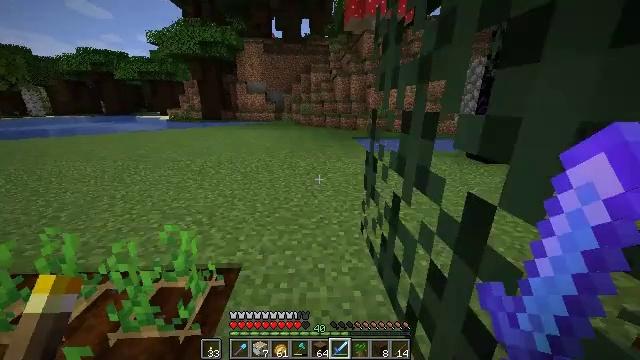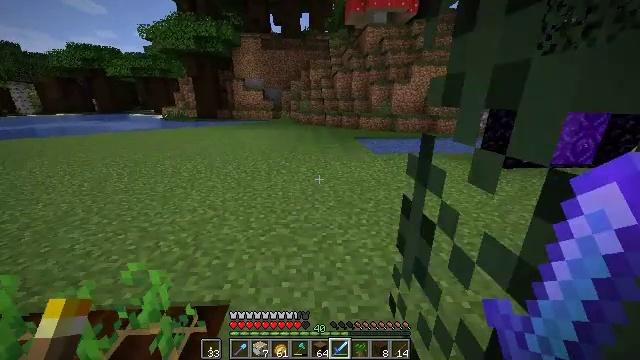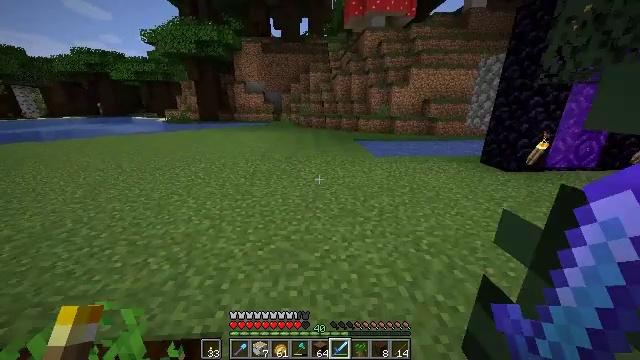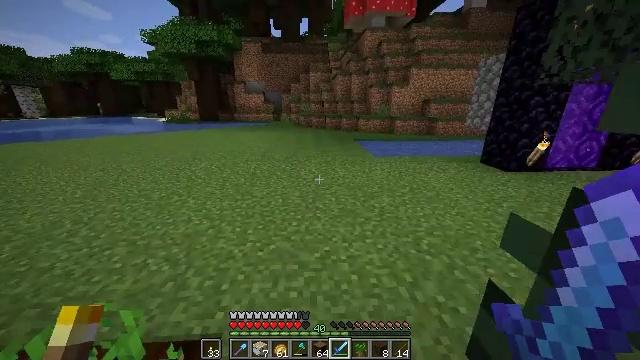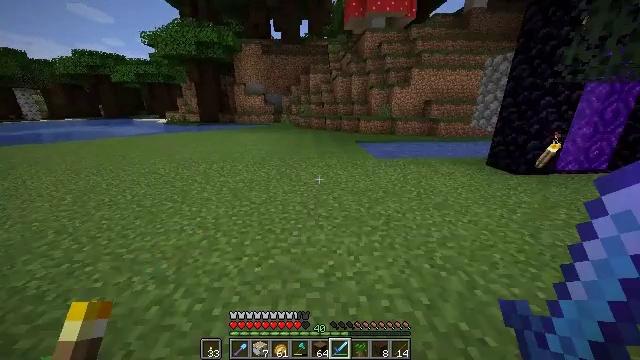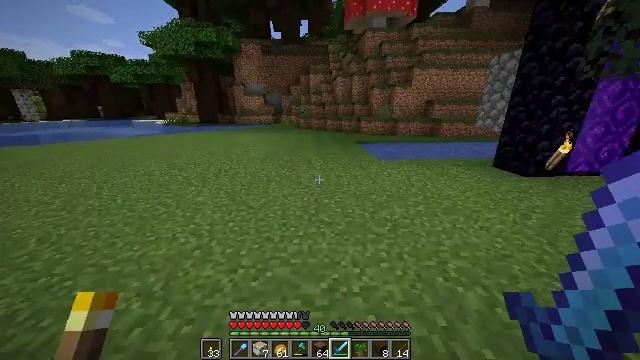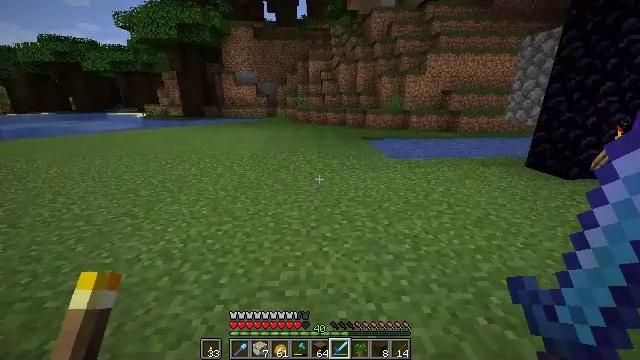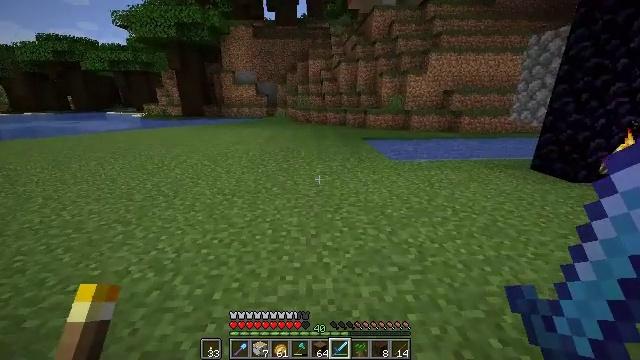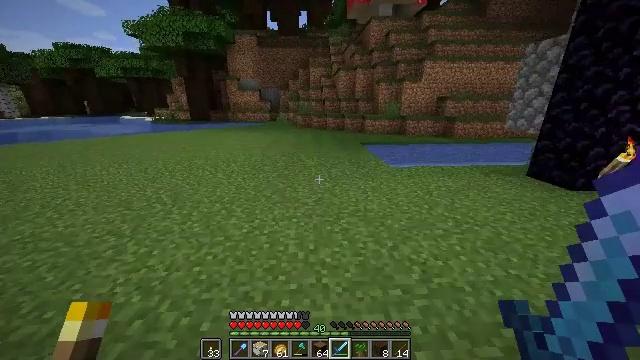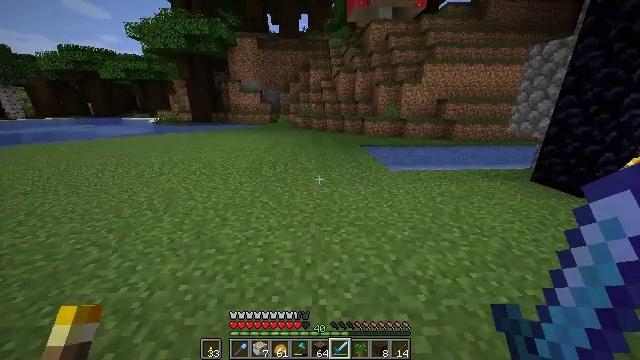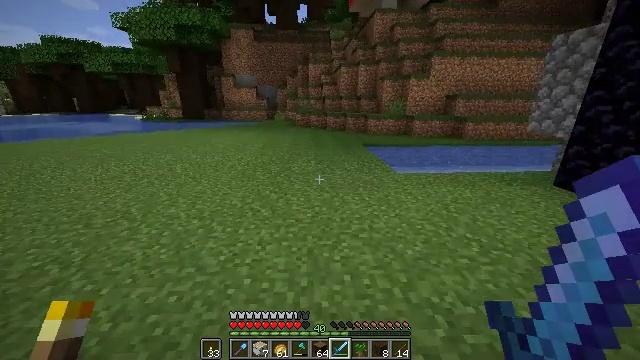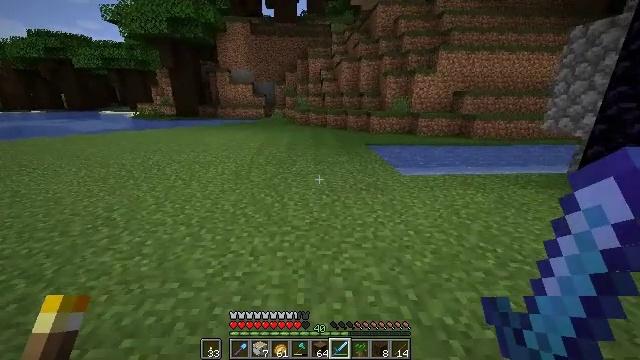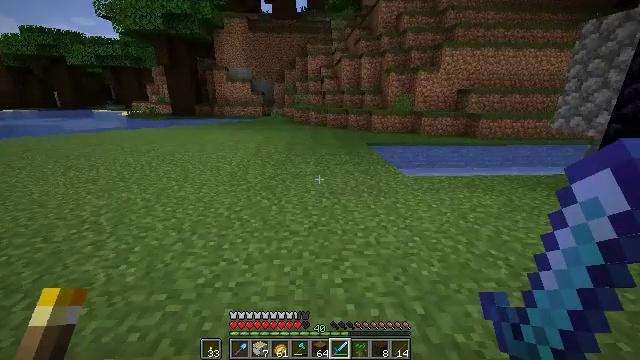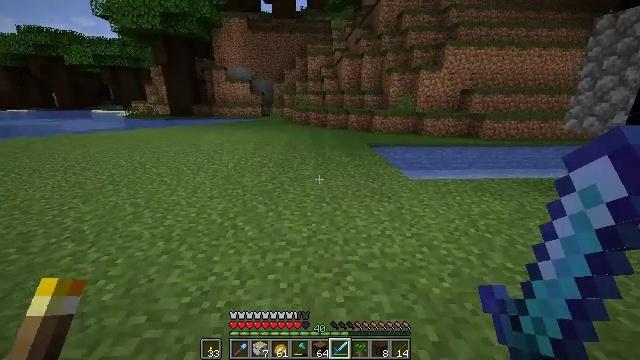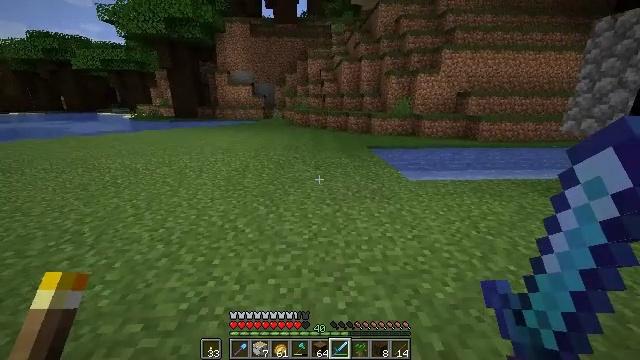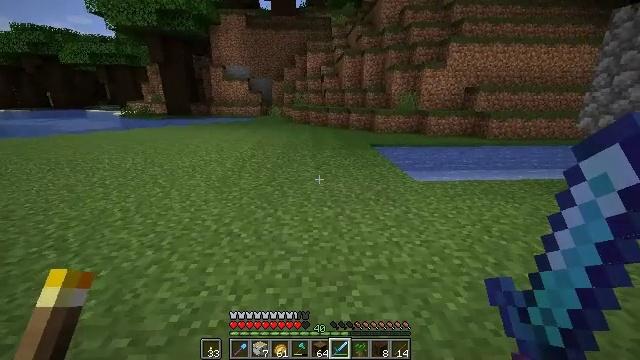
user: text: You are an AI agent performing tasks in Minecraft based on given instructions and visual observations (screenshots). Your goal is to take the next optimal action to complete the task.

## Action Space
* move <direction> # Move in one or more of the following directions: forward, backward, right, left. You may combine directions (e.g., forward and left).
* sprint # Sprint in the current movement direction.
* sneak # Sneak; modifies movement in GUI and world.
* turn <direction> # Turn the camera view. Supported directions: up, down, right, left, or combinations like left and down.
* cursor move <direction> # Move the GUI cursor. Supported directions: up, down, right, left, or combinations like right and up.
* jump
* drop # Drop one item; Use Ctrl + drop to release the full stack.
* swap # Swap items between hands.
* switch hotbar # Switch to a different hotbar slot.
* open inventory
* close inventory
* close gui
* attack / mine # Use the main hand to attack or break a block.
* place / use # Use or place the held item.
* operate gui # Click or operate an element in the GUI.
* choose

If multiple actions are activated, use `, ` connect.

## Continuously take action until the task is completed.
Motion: motion action
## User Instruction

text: Mine oak leaves.
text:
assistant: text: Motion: move forward, sprint
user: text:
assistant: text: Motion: move forward, sprint
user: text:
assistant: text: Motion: move forward, sprint
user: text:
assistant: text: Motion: move forward
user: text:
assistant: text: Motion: move forward
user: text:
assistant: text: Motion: move forward
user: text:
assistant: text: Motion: move forward, sprint
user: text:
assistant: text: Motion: move forward, sprint
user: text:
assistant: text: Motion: move forward, sprint
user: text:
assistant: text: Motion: move forward
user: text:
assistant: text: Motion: move forward
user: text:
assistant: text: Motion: move forward
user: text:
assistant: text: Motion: no_op
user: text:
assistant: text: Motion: no_op
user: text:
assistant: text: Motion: no_op
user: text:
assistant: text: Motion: no_op
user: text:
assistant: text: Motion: no_op
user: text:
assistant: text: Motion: no_op
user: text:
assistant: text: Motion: no_op
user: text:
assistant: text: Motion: no_op
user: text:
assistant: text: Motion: no_op
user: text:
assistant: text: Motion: no_op
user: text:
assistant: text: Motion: no_op
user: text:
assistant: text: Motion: no_op
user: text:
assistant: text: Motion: no_op
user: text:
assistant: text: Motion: no_op
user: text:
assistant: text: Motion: no_op
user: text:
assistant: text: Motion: no_op
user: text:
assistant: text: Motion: no_op
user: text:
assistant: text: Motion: no_op